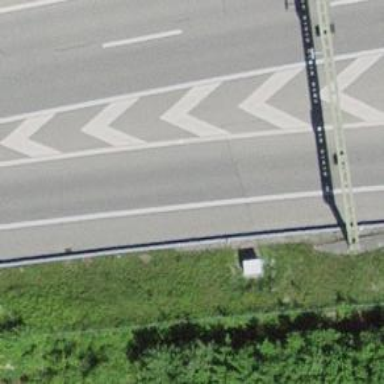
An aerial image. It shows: Guard rail as barrier.